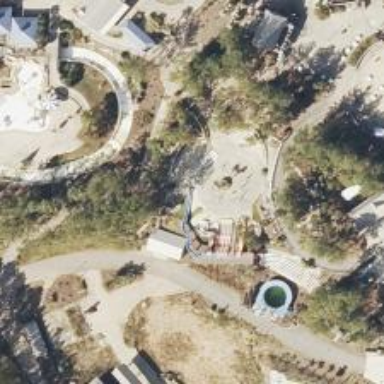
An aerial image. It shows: Water slide attraction.